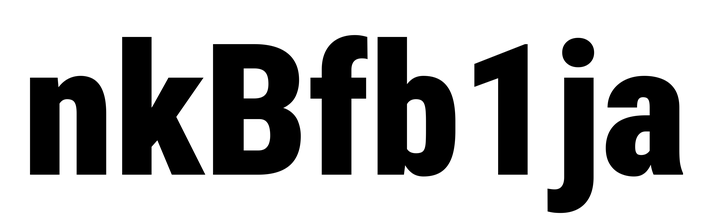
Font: Roboto_Condensed_Black